Question: Ok, if you go here: <URL>
You will notice a table element that contains (under the menu) a forum (board index) on the right and 2 blocks of content on the left. All of this is within a table element with the class 'dp_main' on the table element. On the right is SMF content and here's where it gets tricky. Ok, this 'td' element has an id of 'smf_col' I need to take out ALL HTML from within the '#smf_col' td element and place it just before (or in the same spot in the DOM) the table element is. Than I need to remove the table element '.dp_main' altogether from the DOM (and all of it's contents), than place all contents from within the 'body' tag into the EMPTY '#smf_col' td element of the table, and than put that table into the 'body' tag.
I can only do this in the body tag, so that's why the table needs to be removed from the DOM and placed back into it once the entire 'body' contents gets placed into the td element with id = 'smf_col'.
Using the following jQuery (a lot of manipulating here, because I can only do this in the 'body' tag):
'''
<script type="text/javascript" src="//ajax.googleapis.com/ajax/libs/jquery/1/jquery.min.js"></script>
<script type="text/javascript">
jQuery(document).ready(function($) {
var $smf_content = $("#smf_col").contents();
$("#smf_col").empty();
$($smf_content).insertBefore($(".dp_main"));
var $dptable = $(".dp_main").contents();
$(".dp_main").remove();
var $body = $("body").contents();
$("body").empty();
$("body").html($dptable);
$("#smf_col").html($body);
});
</script>
'''
The page is here: <URL>
I will disable my code for now, since it doesn't work anyways, and leave it in it's original state so you can see exactly what I am talking about, before manipulating anything, this is what I have to work with. Basically, this this is done properly, the 2 blocks on the left should be ALL the way to the left and the rest of the page should be on the right.
Final Result should look something like the image below:

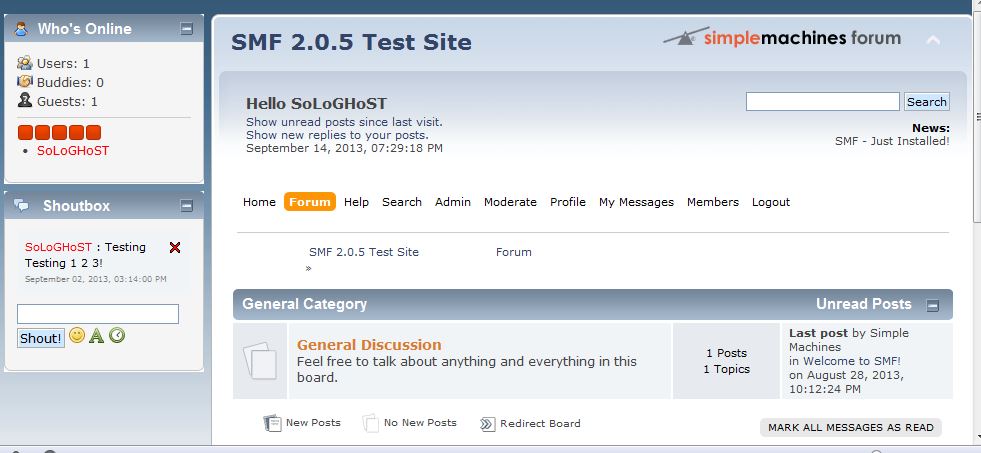
Answer: Try
'''
var $dpmain = jQuery('.dp_main');
var $body = jQuery('body');
var $col = jQuery('#smf_col');
var $ct = jQuery('<div />').insertBefore($dpmain);
$body.append($dpmain);
$col.contents().appendTo($ct);
$body.contents().not($dpmain).appendTo($col)
'''